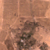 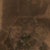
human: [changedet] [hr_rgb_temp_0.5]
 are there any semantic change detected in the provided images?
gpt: There is no change to mention.